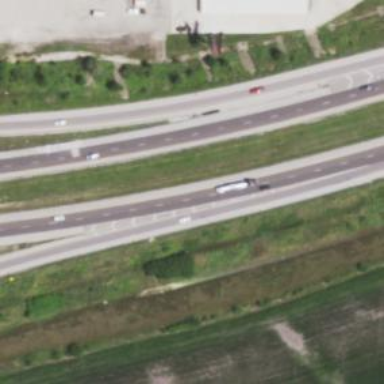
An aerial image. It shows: Solid road edge marking is visible.